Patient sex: M
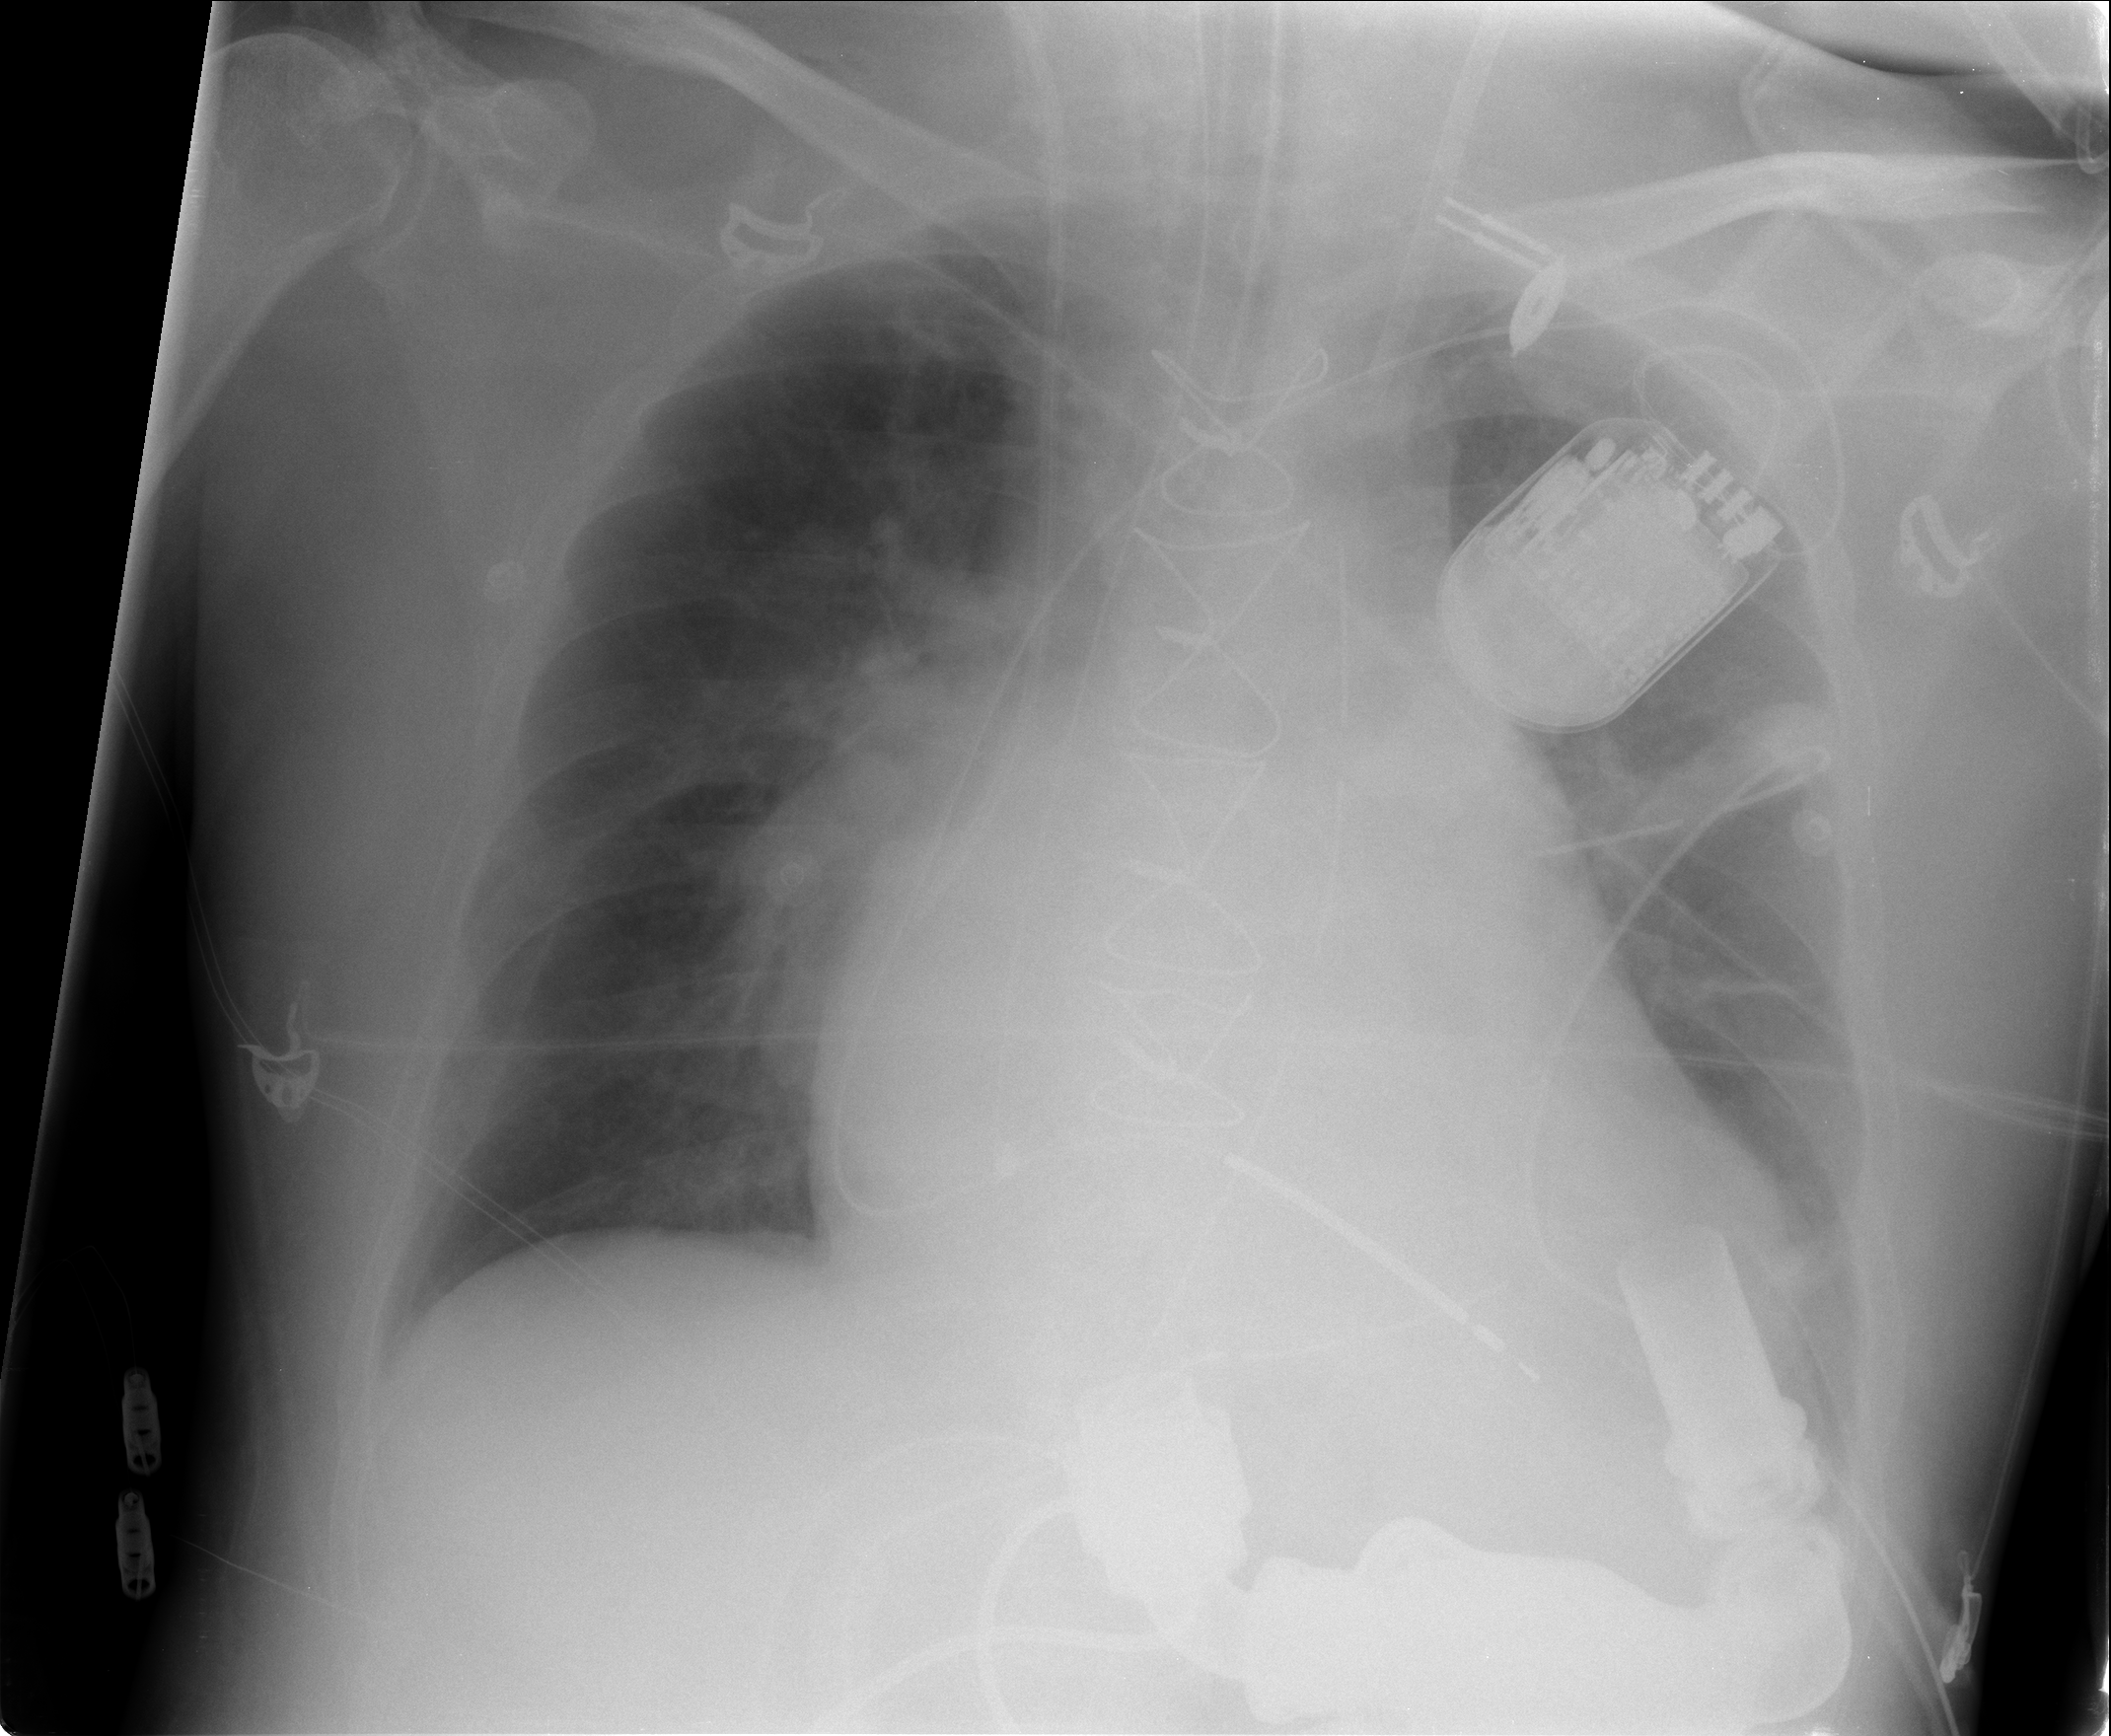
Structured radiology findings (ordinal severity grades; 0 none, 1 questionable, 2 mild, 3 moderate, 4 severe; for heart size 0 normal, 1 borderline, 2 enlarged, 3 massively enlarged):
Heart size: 3
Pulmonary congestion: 2
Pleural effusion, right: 0
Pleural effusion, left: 1
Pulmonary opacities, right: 2
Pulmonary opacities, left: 2
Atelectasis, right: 2
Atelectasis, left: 2